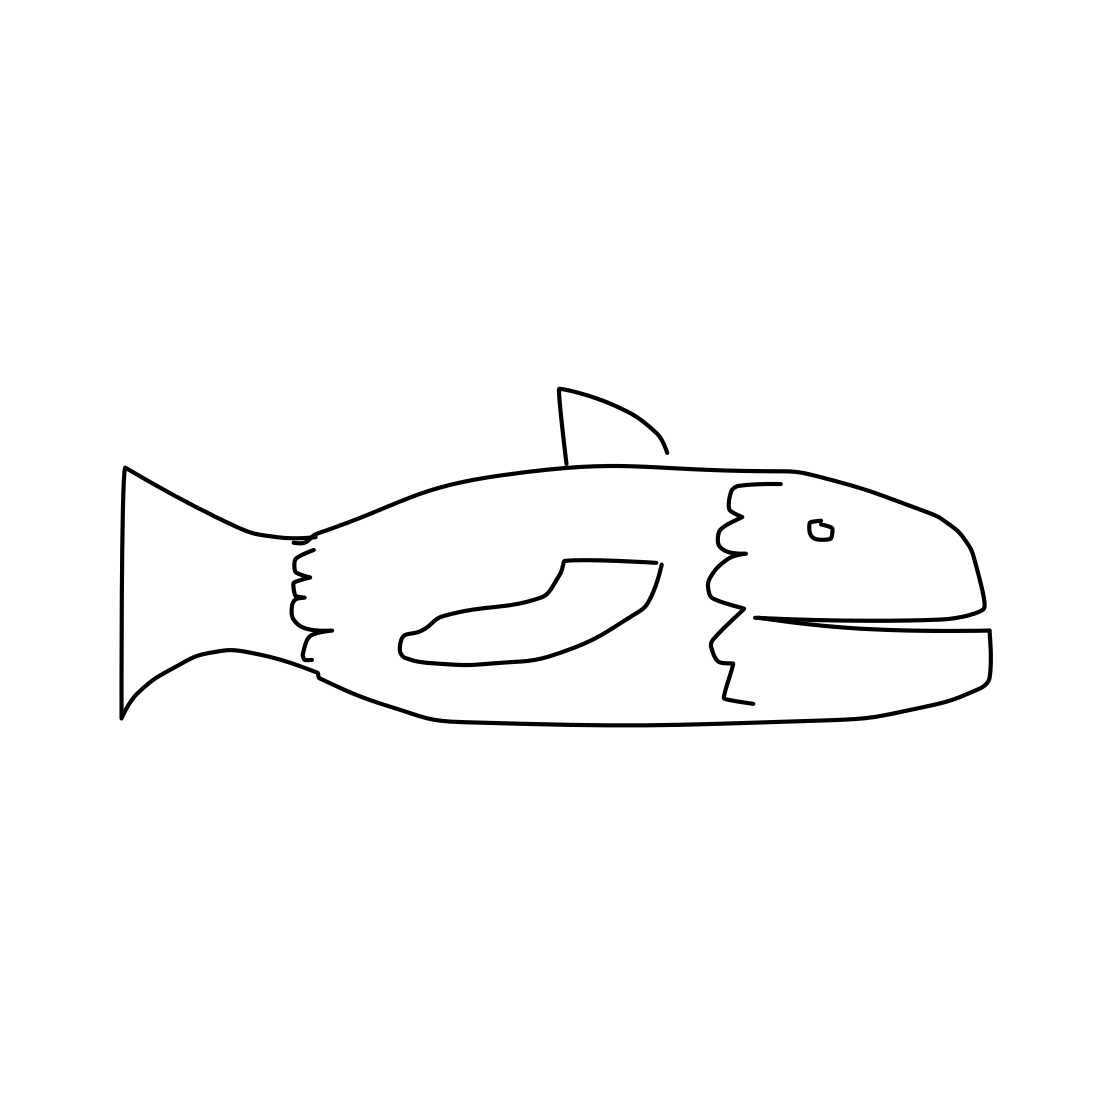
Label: fish